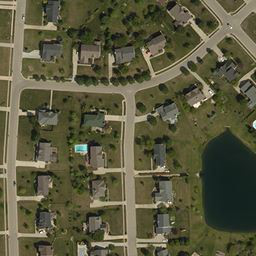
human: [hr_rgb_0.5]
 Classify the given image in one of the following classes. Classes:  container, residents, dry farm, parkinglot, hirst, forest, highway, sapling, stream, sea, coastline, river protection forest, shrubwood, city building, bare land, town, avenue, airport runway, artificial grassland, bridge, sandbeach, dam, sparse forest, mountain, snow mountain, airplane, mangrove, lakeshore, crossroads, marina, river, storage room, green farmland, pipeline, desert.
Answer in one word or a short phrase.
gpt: town